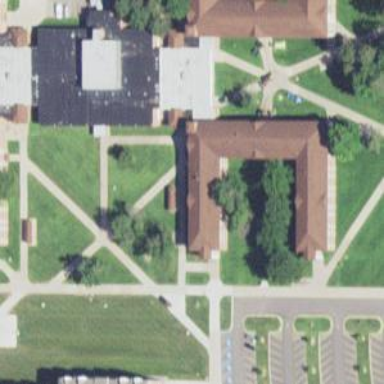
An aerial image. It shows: Dormitory building with gabled roof.